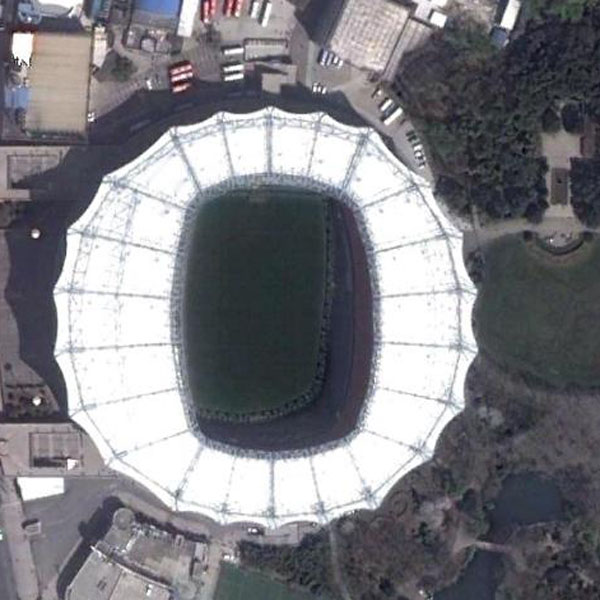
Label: footballField